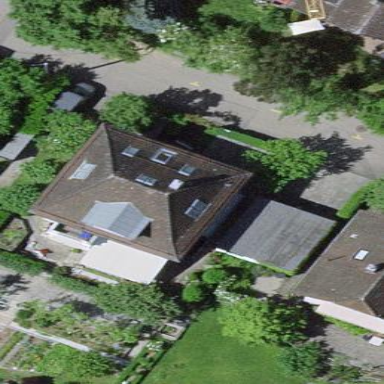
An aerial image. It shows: Residential building with pyramidal roof shape.